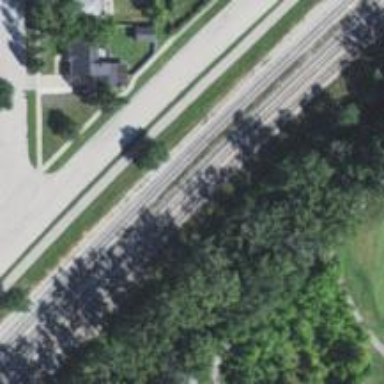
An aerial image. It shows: Railway spur service.